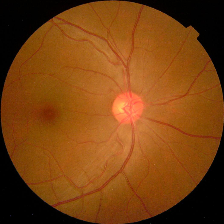
Diabetic retinopathy grade: No DR